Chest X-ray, AP view. Patient: 71 years old, sex M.
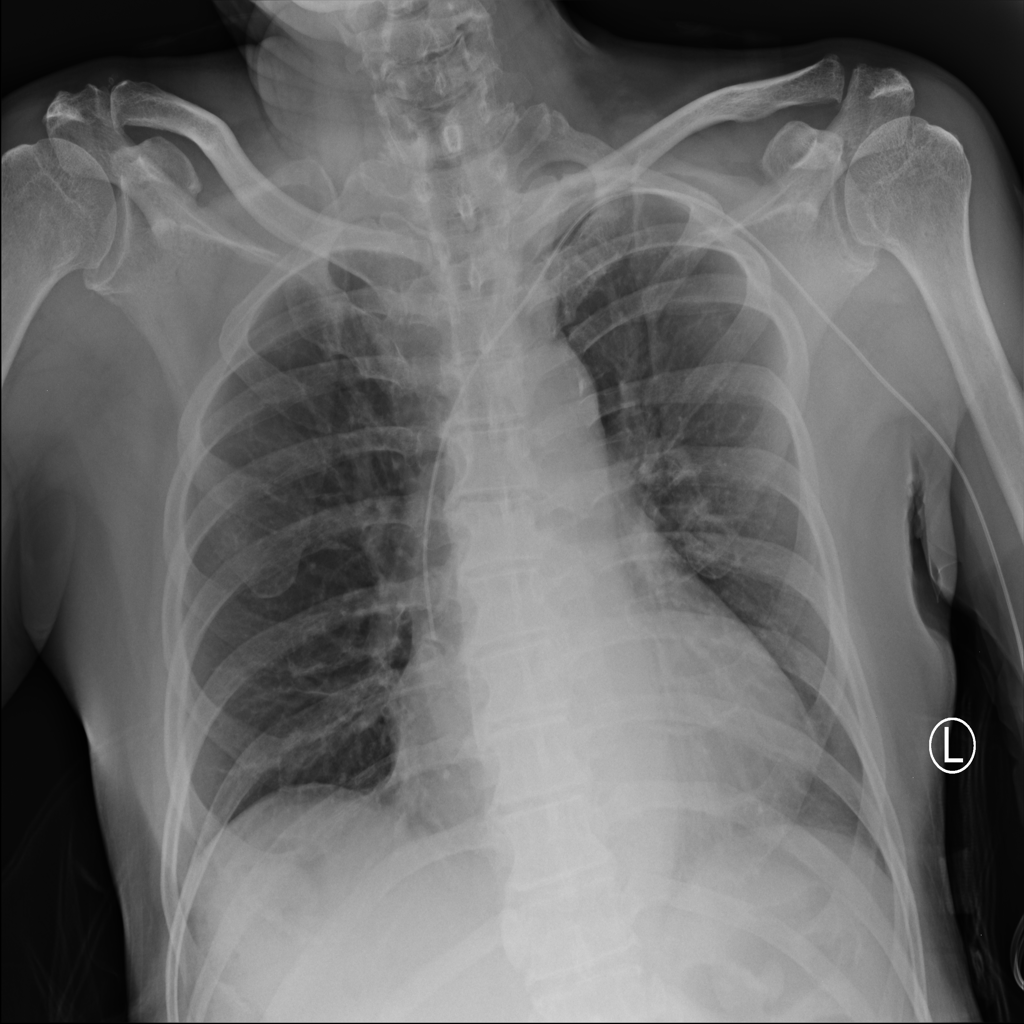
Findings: No Finding